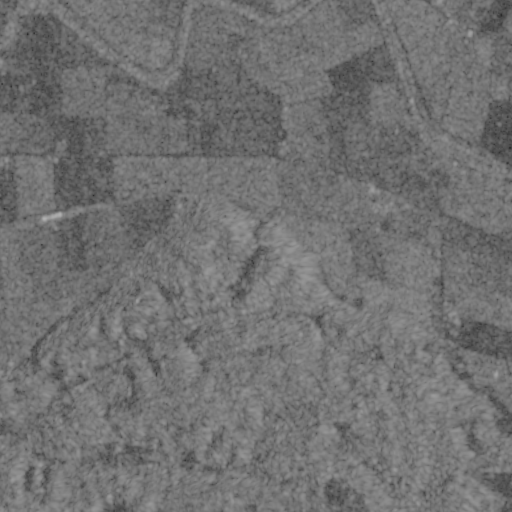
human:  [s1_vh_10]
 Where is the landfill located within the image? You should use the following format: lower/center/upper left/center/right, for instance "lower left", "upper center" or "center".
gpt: The landfill is located in the lower right of the image.
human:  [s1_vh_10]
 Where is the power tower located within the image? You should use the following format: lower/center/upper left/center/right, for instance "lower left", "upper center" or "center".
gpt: The power tower is located in the left of the image.
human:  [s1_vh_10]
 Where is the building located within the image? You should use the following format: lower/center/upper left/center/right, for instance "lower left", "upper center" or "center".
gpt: The building is located in the upper left of the image.
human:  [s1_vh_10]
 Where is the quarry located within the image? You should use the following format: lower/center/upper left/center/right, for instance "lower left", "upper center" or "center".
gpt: There is no quarry in the image.

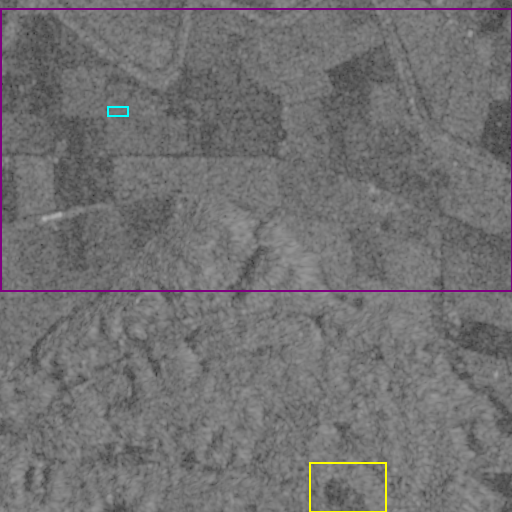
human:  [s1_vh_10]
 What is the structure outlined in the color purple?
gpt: The structure outlined in purple is a crop field.
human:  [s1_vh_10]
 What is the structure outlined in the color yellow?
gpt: The structure outlined in yellow is a landfill.
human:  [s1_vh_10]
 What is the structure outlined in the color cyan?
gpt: The structure outlined in cyan is a building.
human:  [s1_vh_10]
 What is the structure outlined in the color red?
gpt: There is no red outline.